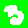
Digit: 3